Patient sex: M
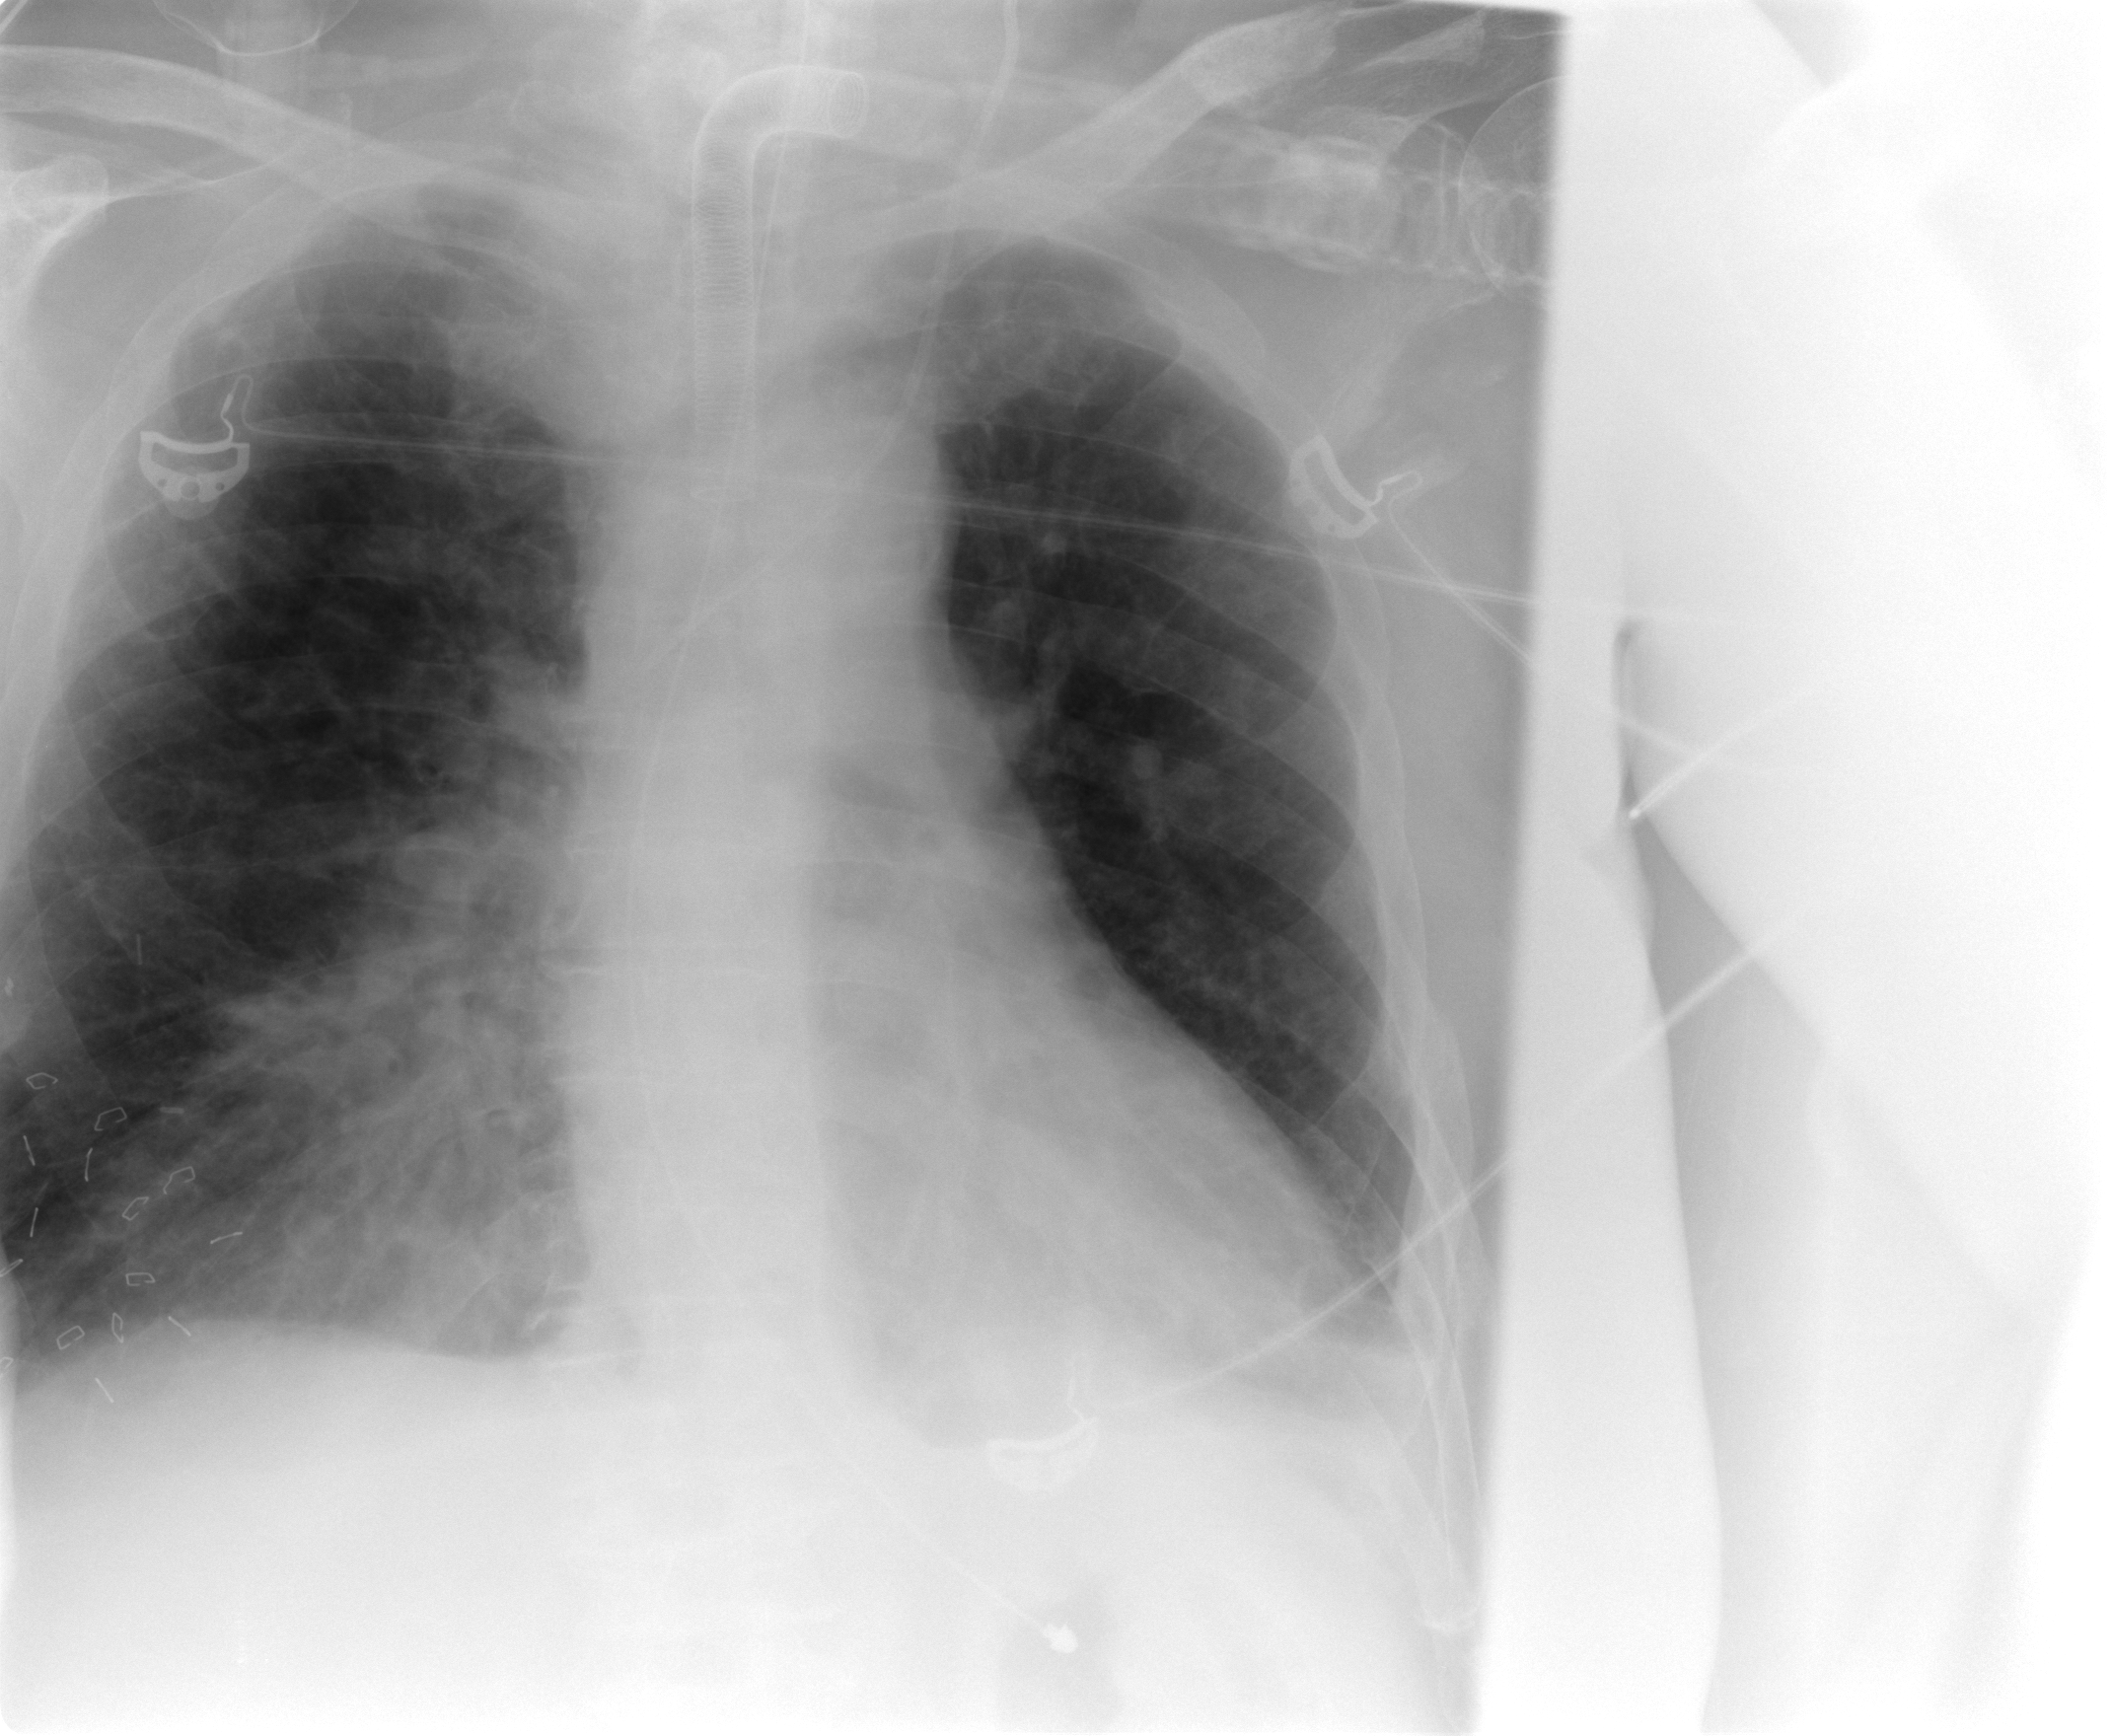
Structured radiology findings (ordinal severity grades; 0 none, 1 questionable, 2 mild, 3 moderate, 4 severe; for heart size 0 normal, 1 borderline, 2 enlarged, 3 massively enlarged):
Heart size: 0
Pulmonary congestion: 2
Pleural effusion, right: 0
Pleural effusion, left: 2
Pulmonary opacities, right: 2
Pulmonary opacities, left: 0
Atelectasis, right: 0
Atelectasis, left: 0